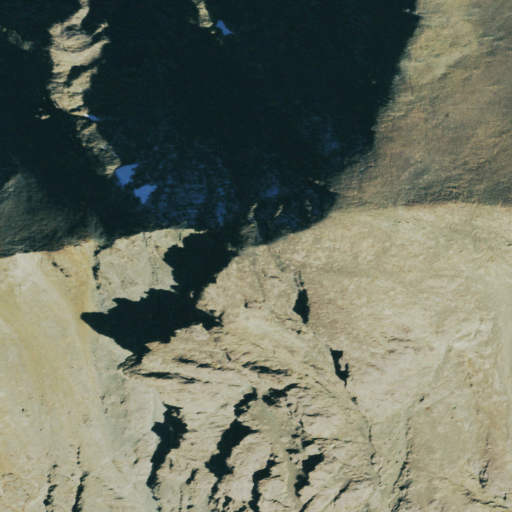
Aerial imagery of mountain in Colorado named Mount Richthofen containing barren land, grassland, shrub, and snow